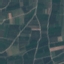
Land use / land cover: PermanentCrop